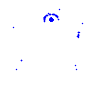
Particle: pion